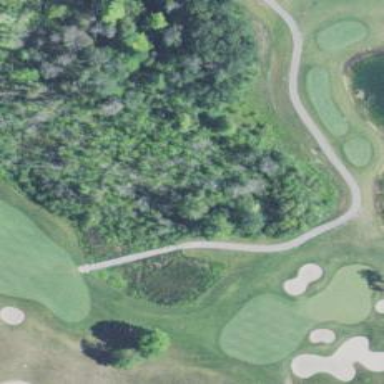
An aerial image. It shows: Pathway for golfing.